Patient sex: F
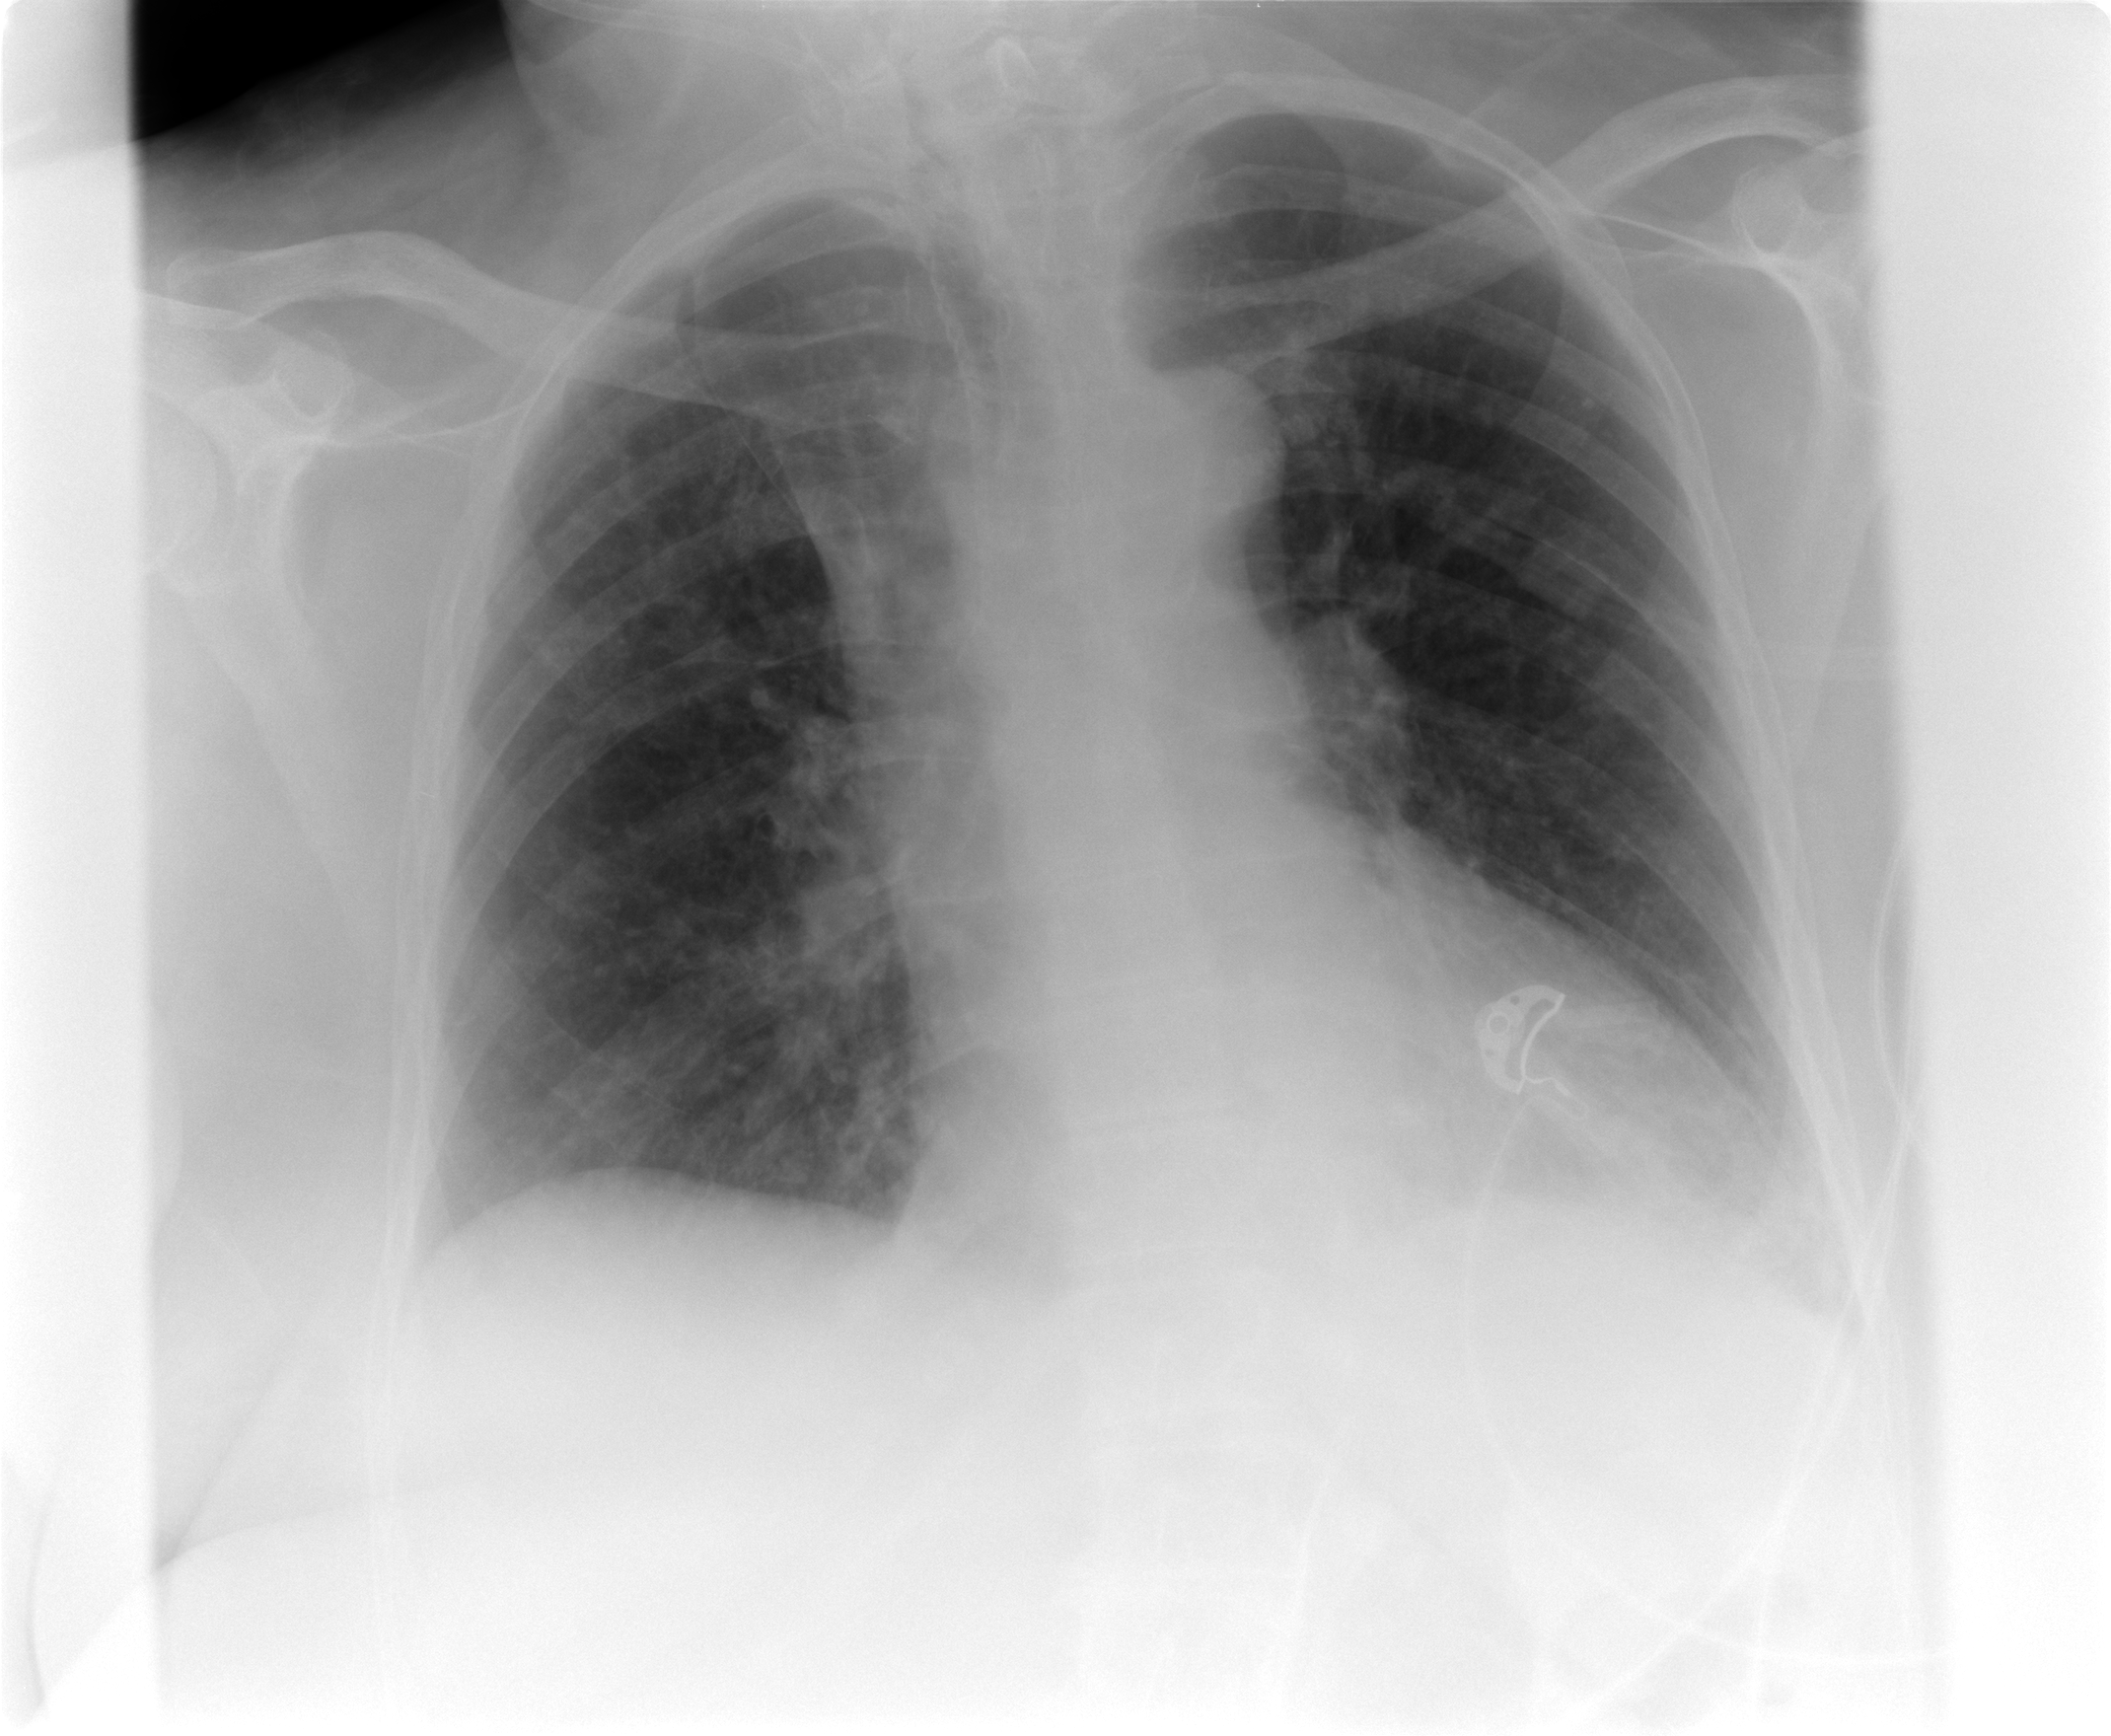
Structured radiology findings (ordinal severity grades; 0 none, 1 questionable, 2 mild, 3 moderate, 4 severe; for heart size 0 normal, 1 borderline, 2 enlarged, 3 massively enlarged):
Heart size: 1
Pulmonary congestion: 2
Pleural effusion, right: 0
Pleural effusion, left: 0
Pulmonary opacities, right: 0
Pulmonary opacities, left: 0
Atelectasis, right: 1
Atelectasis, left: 1